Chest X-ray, PA view. Patient: 38 years old, sex F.
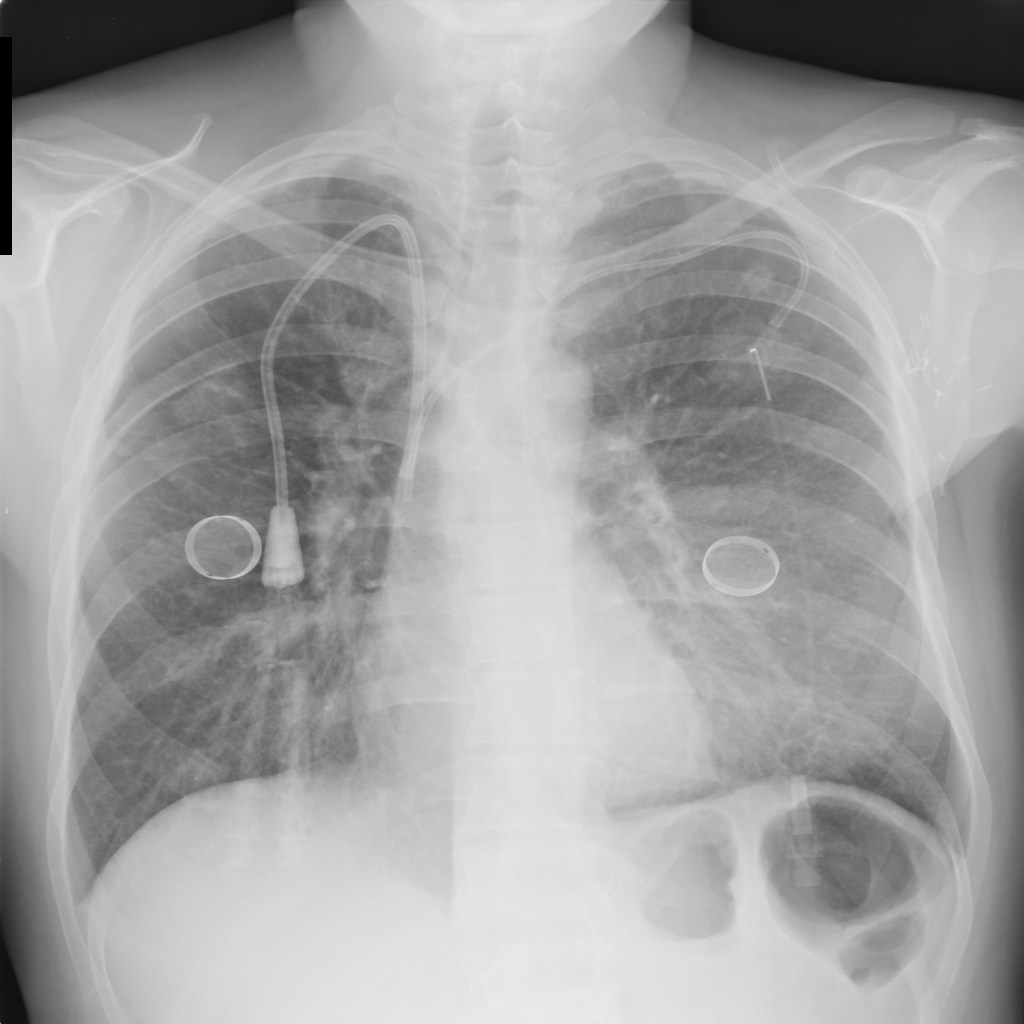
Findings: No Finding